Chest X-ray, PA view. Patient: 64 years old, sex F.
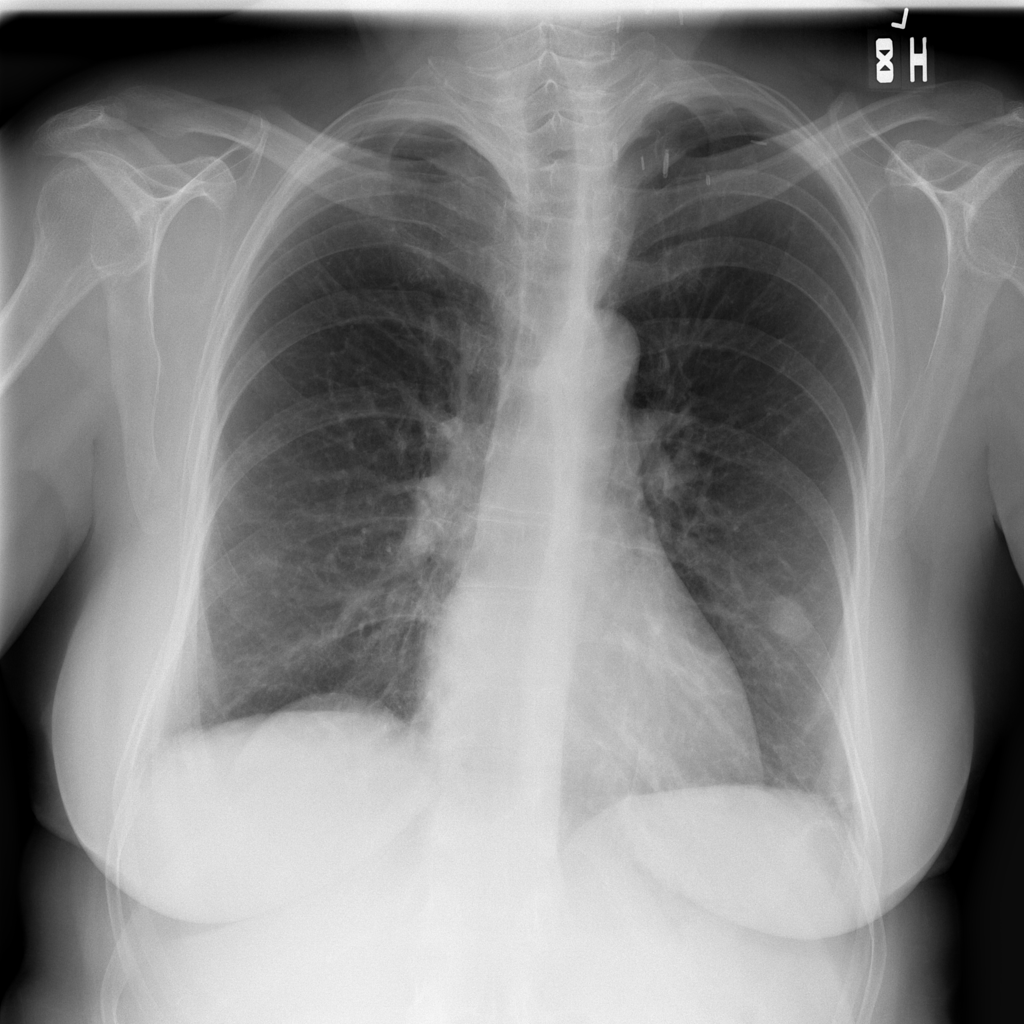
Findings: Nodule